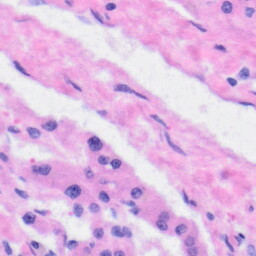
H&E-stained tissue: Liver